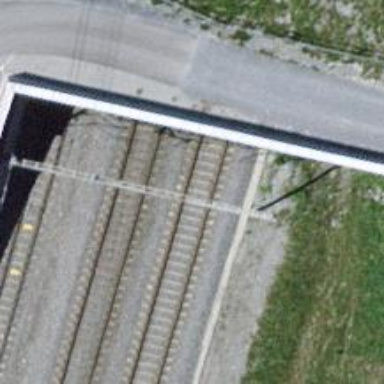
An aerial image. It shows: Railway track with contact line for electrification.